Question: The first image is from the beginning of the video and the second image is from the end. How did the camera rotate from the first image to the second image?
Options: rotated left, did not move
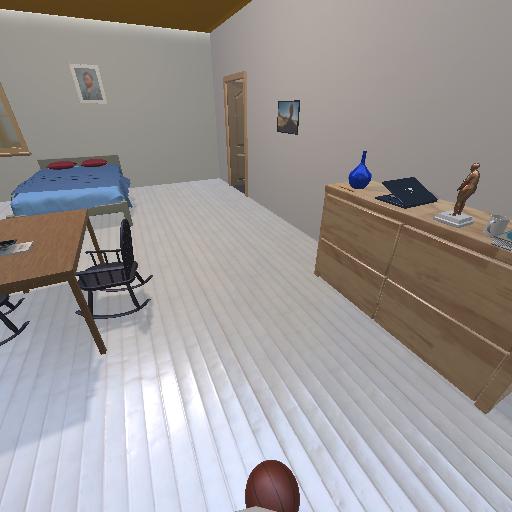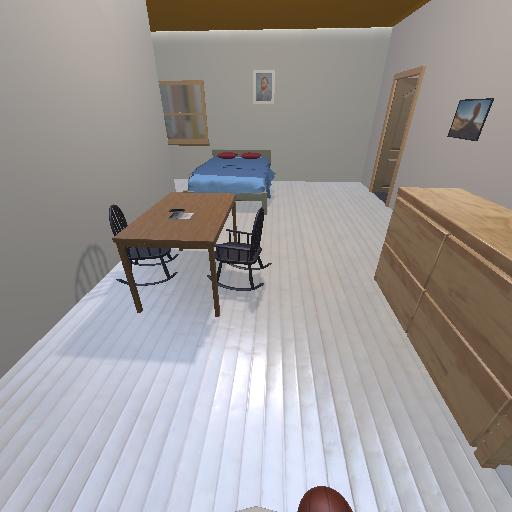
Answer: rotated left